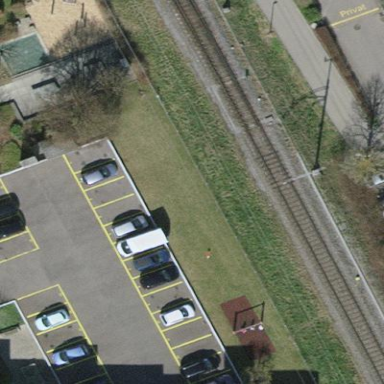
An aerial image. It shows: Parking area with surface.